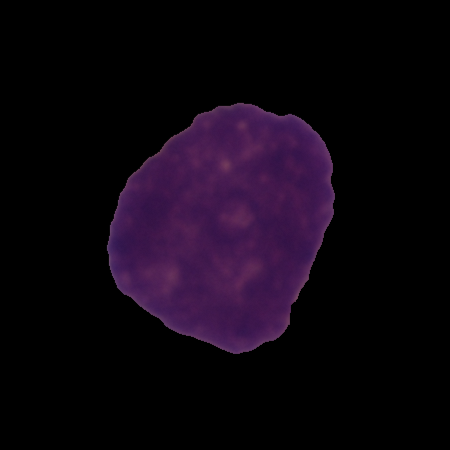
Label: cancer